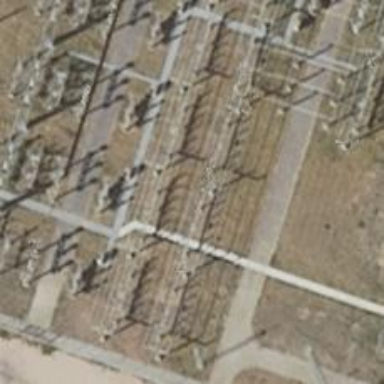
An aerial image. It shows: Three power lines with cables.